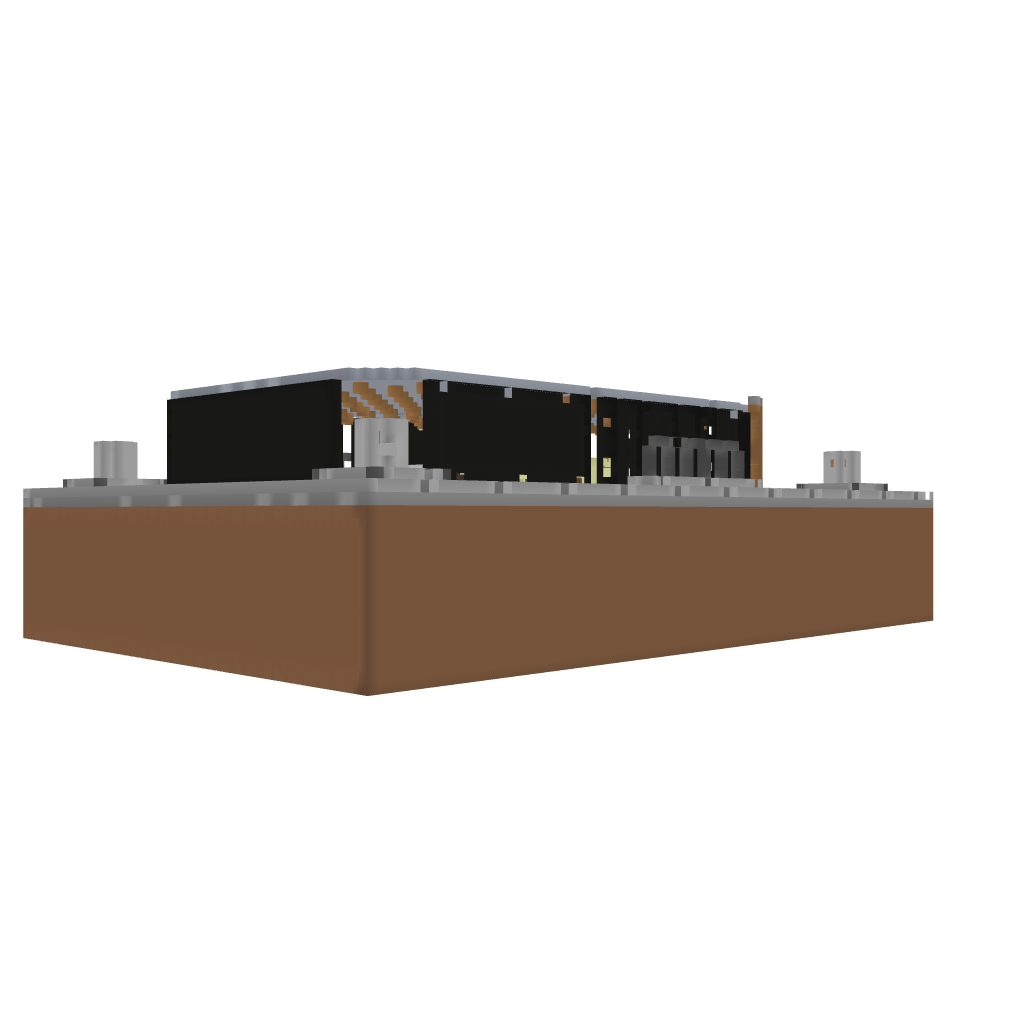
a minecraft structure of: Swimming Centre